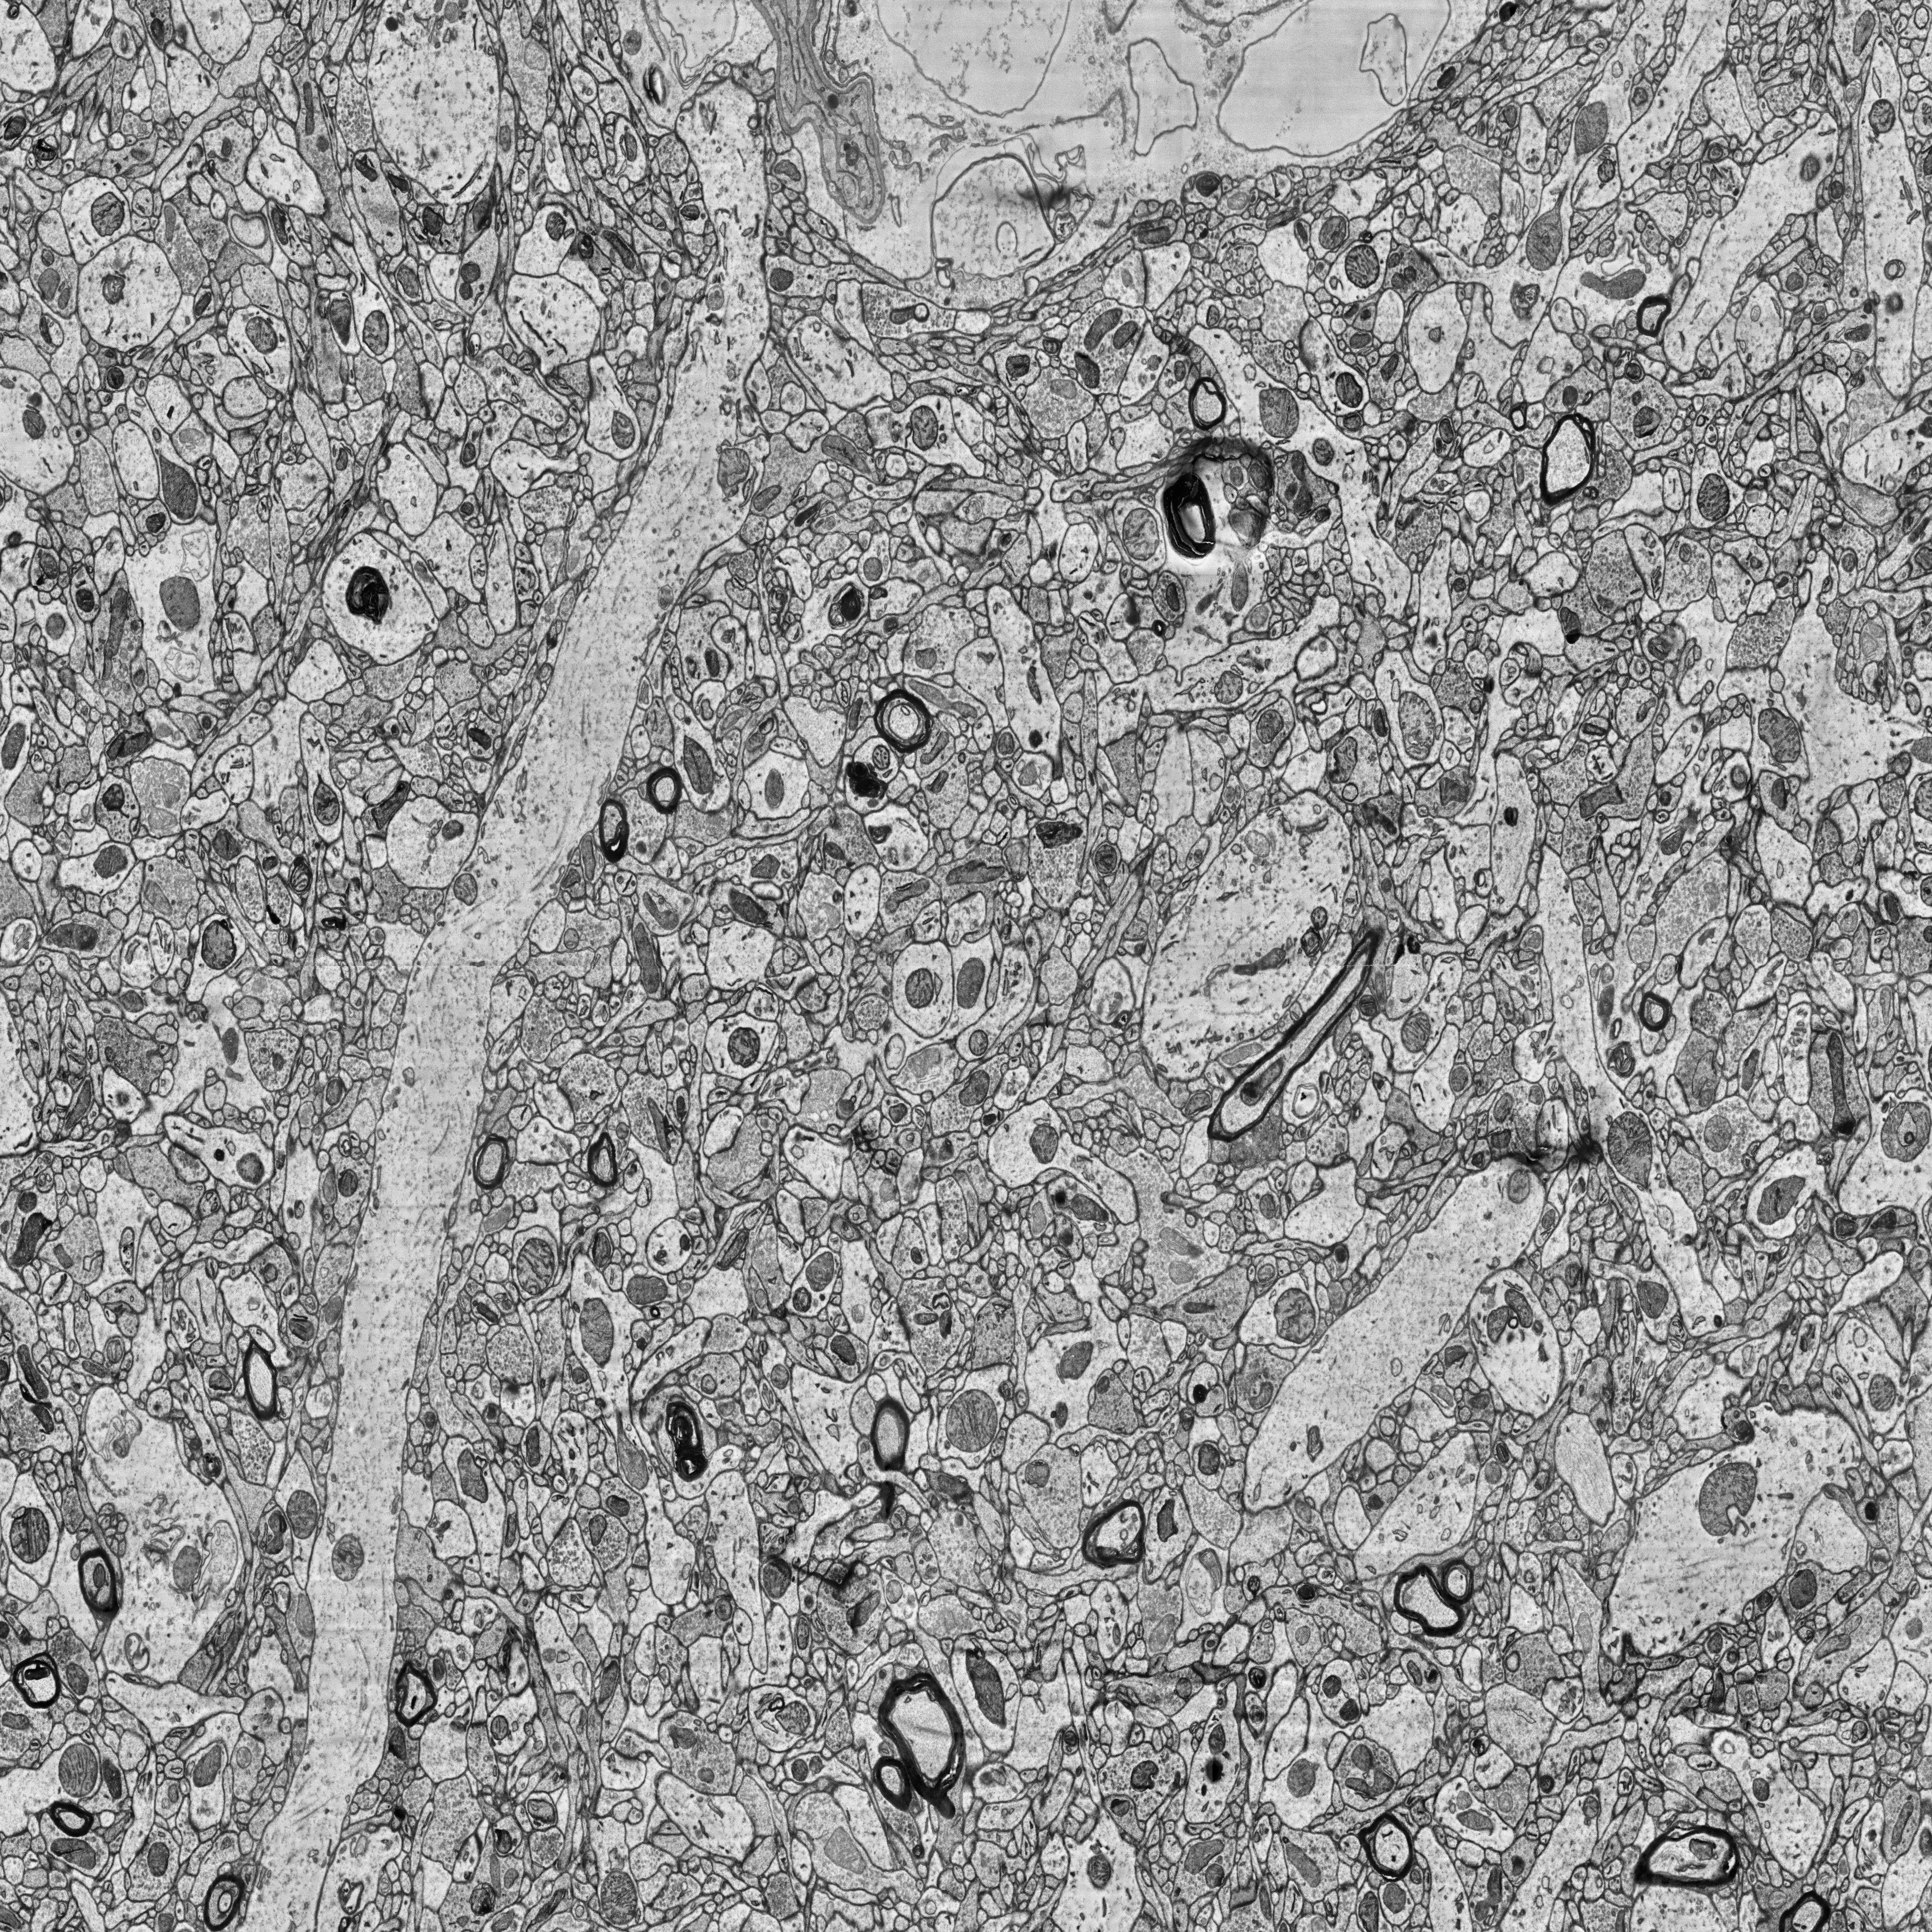
Electron microscopy slice of human cortex tissue
Slice depth (z): 93
Mitochondria instances in slice: 472